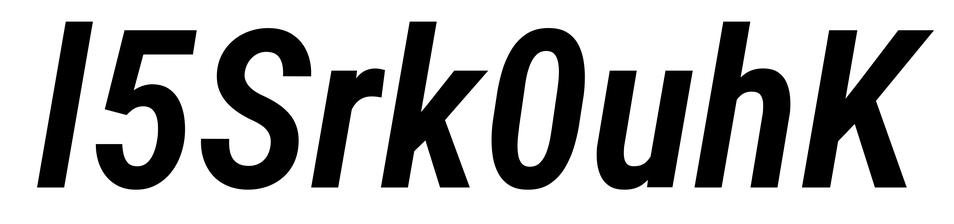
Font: Roboto-Italic_Condensed_SemiBold_Italic